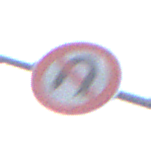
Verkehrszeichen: VerbotWenden
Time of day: SunriseSunset
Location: Outdoor (Nature)
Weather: PartlyCloudy
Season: NotSpecified
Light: Natural